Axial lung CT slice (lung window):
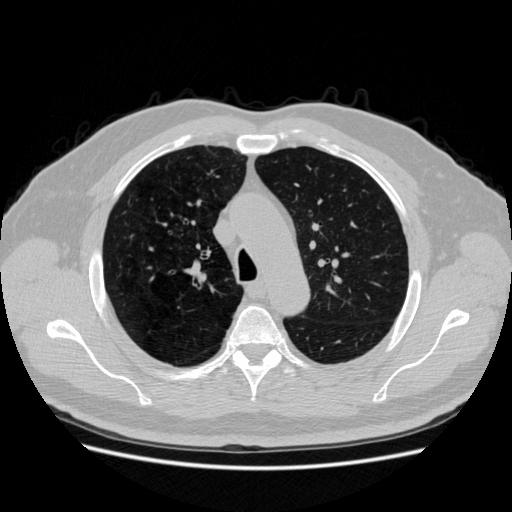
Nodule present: no